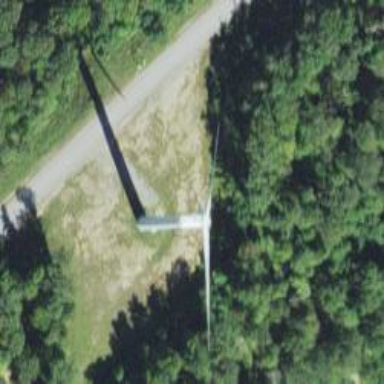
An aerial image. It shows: Wind generator powered by wind. The generator type is horizontal axis and it uses wind turbines.